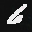
Label: 6